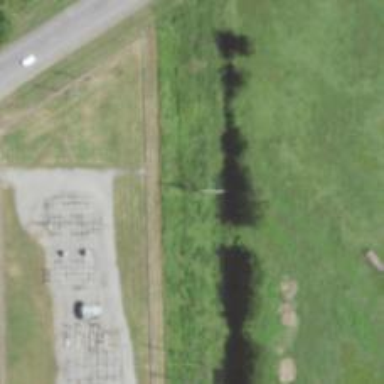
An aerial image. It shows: Power tower.